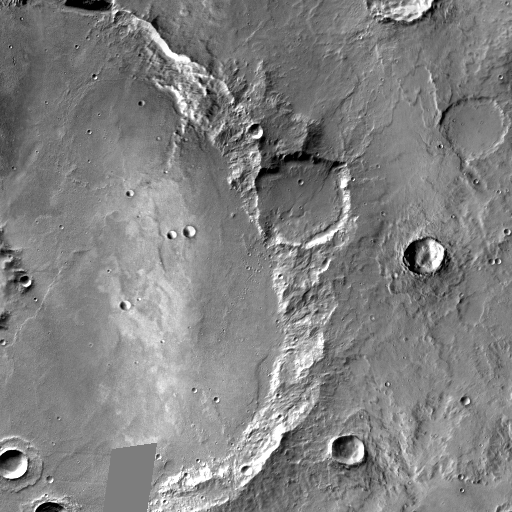
Crater classes present: Background, Other, Layered, Buried, Secondary